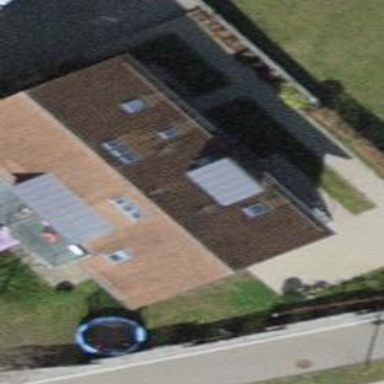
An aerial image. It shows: Semidetached house with gabled roof.